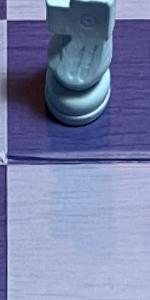
Label: Empty